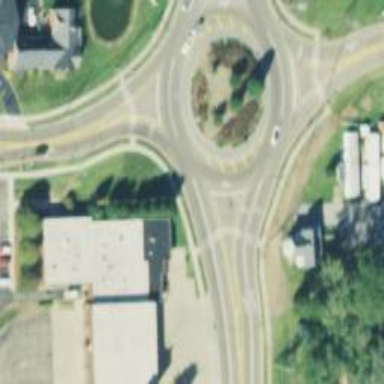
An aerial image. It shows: Roundabout at primary highway.